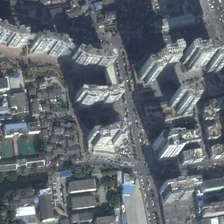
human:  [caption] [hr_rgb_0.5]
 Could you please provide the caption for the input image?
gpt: some tall buildings are in two sides of a street with many cars in a commercial area .

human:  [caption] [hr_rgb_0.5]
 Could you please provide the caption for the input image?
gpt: some tall buildings are in two sides of a street with many cars in a commercial area .

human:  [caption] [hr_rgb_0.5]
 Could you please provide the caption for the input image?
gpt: some tall buildings are in two sides of a street with many cars in a commercial area .

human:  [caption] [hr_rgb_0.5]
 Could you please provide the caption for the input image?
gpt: some tall buildings are in two sides of a street with many cars in a commercial area .

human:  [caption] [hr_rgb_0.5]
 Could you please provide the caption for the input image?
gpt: some tall buildings are in two sides of a street with many cars in a commercial area .